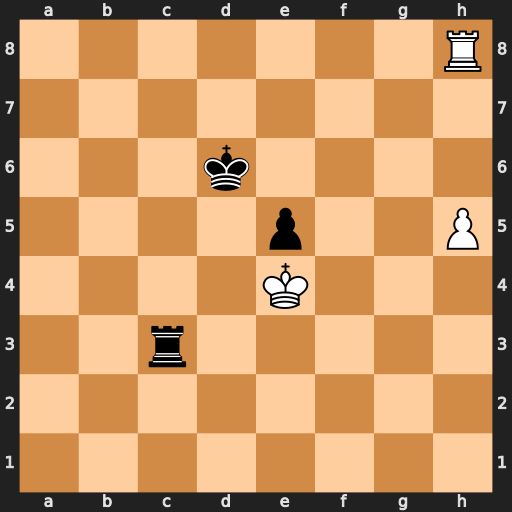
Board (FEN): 7R/8/3k4/4p2P/4K3/2r5/8/8
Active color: w
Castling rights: -
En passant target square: -
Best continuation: h6 Rc7 Kf5